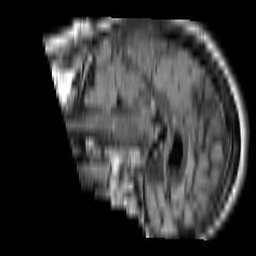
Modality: FLAIR
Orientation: sagittal
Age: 52
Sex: male
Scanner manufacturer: philips
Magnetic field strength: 1.5 T
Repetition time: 11 s
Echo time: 0.14 s